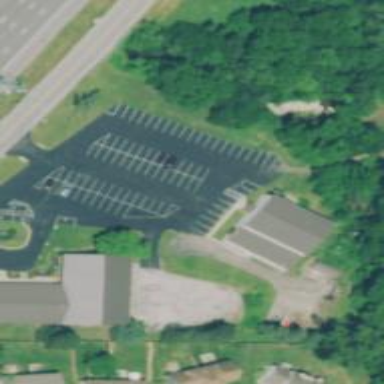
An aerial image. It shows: Parking space.